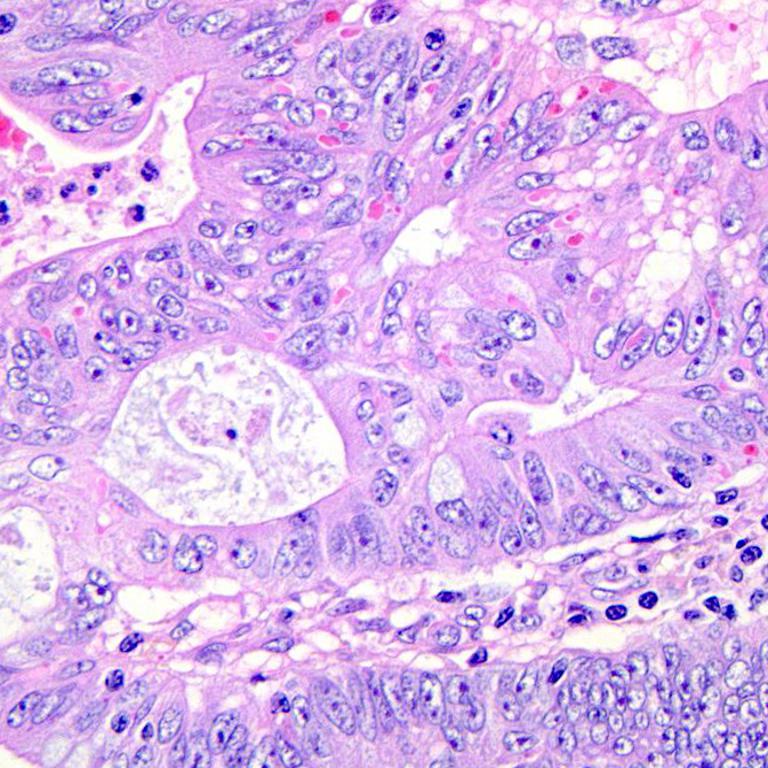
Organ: colon
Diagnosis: adenocarcinomas